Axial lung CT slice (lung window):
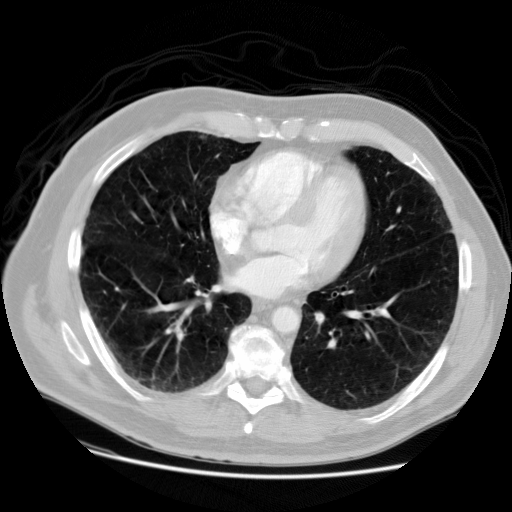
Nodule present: no